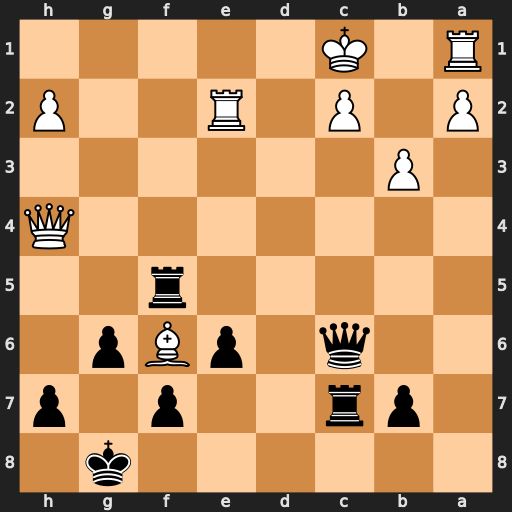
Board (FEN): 6k1/1pr2p1p/2q1pBp1/5r2/7Q/1P6/P1P1R2P/R1K5
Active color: b
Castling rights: -
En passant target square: -
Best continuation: e5 Bxe5 Rxe5 Qd8+ Kg7 Qd4 f6